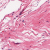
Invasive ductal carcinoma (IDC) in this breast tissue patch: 0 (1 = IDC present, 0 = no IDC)